Question: In 'ggplot', when using 'facet_grid(..., space = "free_y")' and the number of points within a group is small, the facet title gets cut off.
For example...
'''
library(tidyverse)
d <- tibble(
x = factor(1:40),
y = rnorm(40),
g = c(rep("GROUP 1", 39), "GROUP 2")
)
ggplot(d) +
aes(x = x, y = y) +
geom_col() +
facet_grid(g ~ ., scales = "free_y", space = "free_y") +
coord_flip() +
theme(
strip.text.y = element_text(angle = 0, size = rel(4))
)
'''

Is there any way to get the 'GROUP 2' text to not be cut-off at the facet grid margins? I'm aware that I can just stretch the plot, but that's not really a satisfying solution -- after all, there's all that margin space between facets! Is there a way to get the label to just bleed into those?
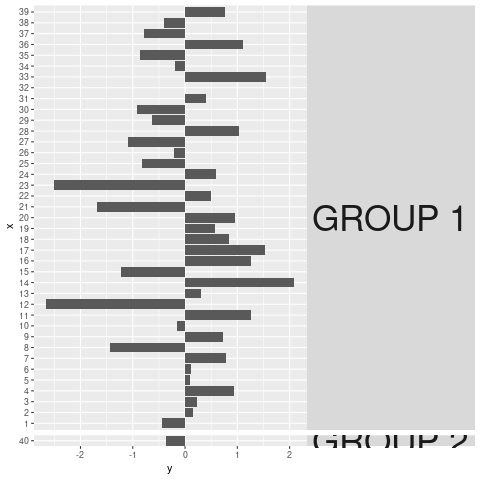
Answer: You can turn off the clipping if you convert the plot to a grob:
'''
pg <- ggplotGrob(pp)
for(i in which(grepl("strip-r", pg$layout$name))){
pg$grobs[[i]]$layout$clip <- "off"
}
grid::grid.draw(pg)
'''
<URL>
The above turns off clipping for all facet strip labels on the right, which is flexible for plotting using different datasets.
Alternatively, if you know exactly which ones you want to turn off, you can also examine the grob & manually specify the value(s) for 'i':
'''
> pg
TableGrob (12 x 8) "layout": 18 grobs
z cells name grob
1 0 ( 1-12, 1- 8) background rect[plot.background..rect.908]
2 1 ( 6- 6, 4- 4) panel-1-1 gTree[panel-1.gTree.839]
3 1 ( 8- 8, 4- 4) panel-1-2 gTree[panel-2.gTree.852]
4 3 ( 5- 5, 4- 4) axis-t-1 zeroGrob[NULL]
5 3 ( 9- 9, 4- 4) axis-b-1 absoluteGrob[GRID.absoluteGrob.865]
6 3 ( 6- 6, 3- 3) axis-l-1 absoluteGrob[GRID.absoluteGrob.872]
7 3 ( 8- 8, 3- 3) axis-l-2 absoluteGrob[GRID.absoluteGrob.879]
8 3 ( 6- 6, 6- 6) axis-r-1 zeroGrob[NULL]
9 3 ( 8- 8, 6- 6) axis-r-2 zeroGrob[NULL]
10 2 ( 6- 6, 5- 5) strip-r-1 gtable[strip]
11 2 ( 8- 8, 5- 5) strip-r-2 gtable[strip]
12 4 ( 4- 4, 4- 4) xlab-t zeroGrob[NULL]
13 5 (10-10, 4- 4) xlab-b titleGrob[axis.title.x..titleGrob.858]
14 6 ( 6- 8, 2- 2) ylab-l titleGrob[axis.title.y..titleGrob.855]
15 7 ( 6- 8, 7- 7) ylab-r zeroGrob[NULL]
16 8 ( 3- 3, 4- 4) subtitle zeroGrob[plot.subtitle..zeroGrob.905]
17 9 ( 2- 2, 4- 4) title zeroGrob[plot.title..zeroGrob.904]
18 10 (11-11, 4- 4) caption zeroGrob[plot.caption..zeroGrob.906]
# note that in this case, we actually only need to turn off clipping for
# strip-r-2, the 11th grob.
pg$grobs[[11]]$layout$clip <- "off"
'''